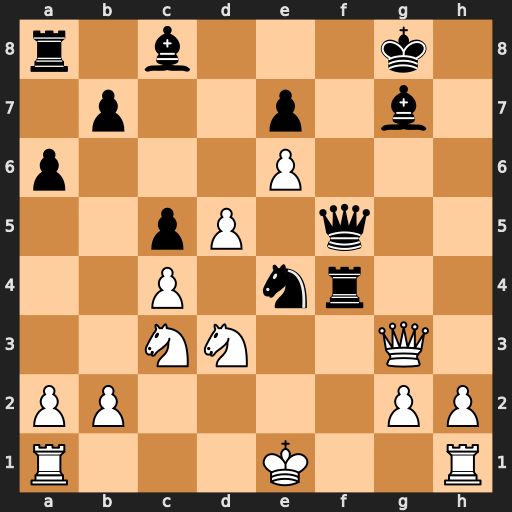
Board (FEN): r1b3k1/1p2p1b1/p3P3/2pP1q2/2P1nr2/2NN2Q1/PP4PP/R3K2R
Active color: w
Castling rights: KQ
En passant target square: -
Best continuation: Qxf4 Qxf4 Nxf4